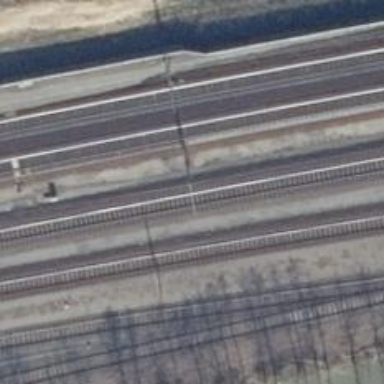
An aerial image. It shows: Milestone along the railway with catenary mast.